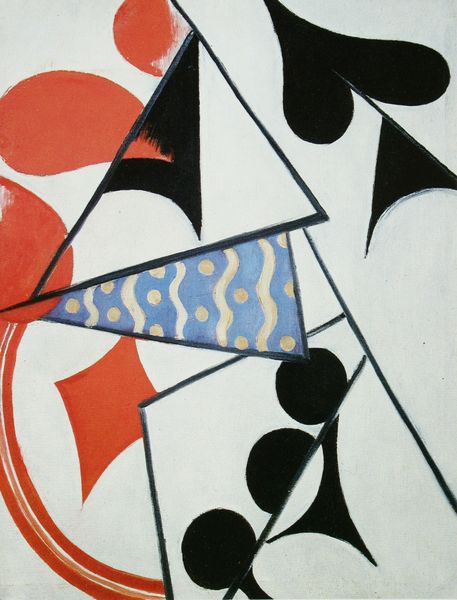
Titel: Vier Asse
Künstler: Olga Rosanowa
Standort: St. Petersburg
Institution: Russisches Museum
Schlagwörter: blau, weiß, dreieck, gelb, schwarz, zeichen, rot, beige, expressionismus, flächig, karo, malerei, muster, figur, gold, drei, spitzen, kreis, rund, segel, wellen, bogen, fahnen, fahne, flagge, moderne, abstrakt, farben, flächen, modern, farbe, formen, linien, amerika, glücksspiel, karten, kartenspiel, gerade, striche, bögen, punkte, eckig, vergoldet, kreuz, rechteck, linie, form, konturen, kreise, plakat, kugeln, wimpel, organisch, halbkreis, ecken, herzen, geometrisch, raute, zacken, karte, eck, diagonale, herz, dreiecke, blasen, rundung, tropfen, moderne kunst, pick, piek, pik, pique, spielkarte, spielkarten, ass, figut, winkel, gewinn, geometrische formen, fragmente, ausschnitte, miro, gemetrisch, überlappung, ellen, malewitsch, schippe, caro, dtriche, harden, harten, pic, spielfarben, gewinnen, as, kein raum, #fahne, cao, treff, tropfem, +geometrisch, moderne kundst, oick